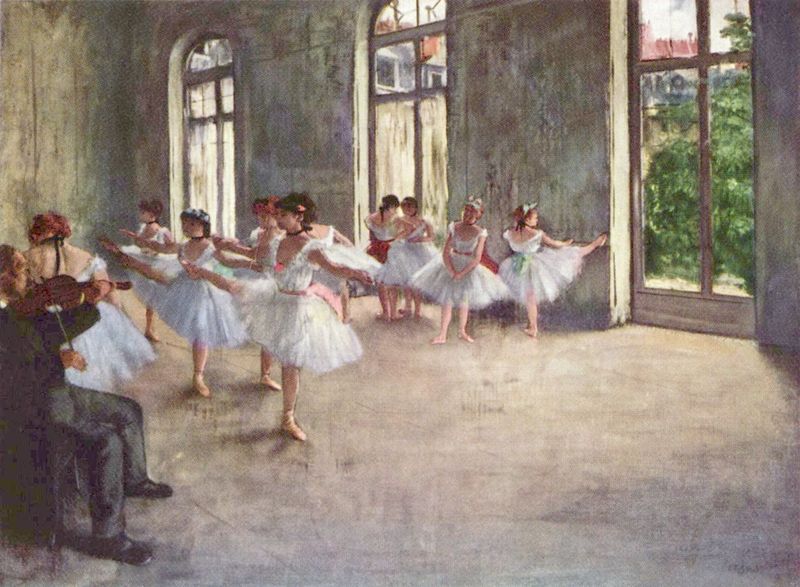
Titel: Ballettprobe
Künstler: Edgar Degas
Standort: Cambridge (Massachusetts)
Institution: Fogg Art Museum
Schlagwörter: baum, gemälde, mann, schatten, weiß, bäume, frauen, grün, impressionismus, menschen, mädchen, sitzen, stadt, blumen, degas, edgar degas, fenster, frankreich, haar, kleid, kleider, licht, paris, raum, schwarz, stuhl, zimmer, gebäude, haus, rot, beige, rock, tanz, anzug, arme, rahmen, spitze, häuser, spiegelung, busch, sonne, boden, figur, haare, kostüm, pose, spitzen, musik, musiker, tanzen, tänzerin, tänzerinnen, rosa, kinder, garten, beine, bein, füße, bogen, türen, balett, ballerina, ballerinas, ballet, ballett, ballettsaal, ballettstunde, halsband, lehrer, parkett, probe, röcke, schuhe, schule, spitzenschuhe, tanzsaal, tanzschule, tanzstunde, tutu, tutus, tüll, tütü, unterricht, üben, übung, tag, grau, hof, ballettschuhe, balletttänzerinnen, saal, training, rundbogen, chair, hall, oil, white, window, women, frack, black, dress, dresses, girls, green, grey, painting, room, salon, windows, woman, spielen, flowers, perspective, plant, konzentriert, halle, reihe, übungen, geige, geigenspieler, geiger, violine, violinist, man, tree, girl, young, trees, kostüme, feet, suit, stellung, light, reflex, bänder, impressionism, humor, fidel, ren, children, studio, arms, music, opera, beauty, foot, shoes, legs, learning, slippers, humans, dance, dancing, eige, frak, balletstunde, schülerinnen, leg, practice, ballettschule, plie, balettschule, ballerinen, edgar, tanzboden, ballettprobe, tüllrock, dancers, ballettunterricht, musij, tanze, performance, violin, class, fiddle, nne, ballet class, fußboden, womwn, bows, fine art, teacher, heair, simon, pointe, balet, olie, fraue, salsa, conservatory, dance class, warm ups, ballette, ballete, balette, point shoes, flower crowns, ballsaal, shool, fine arat